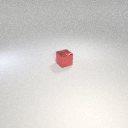
small red metal cube